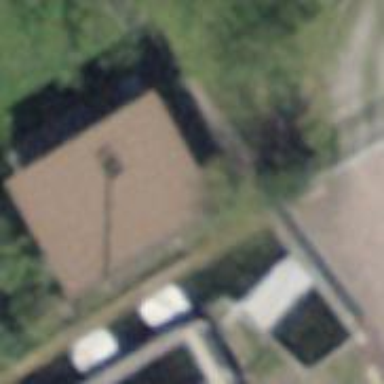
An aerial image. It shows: Shed building.